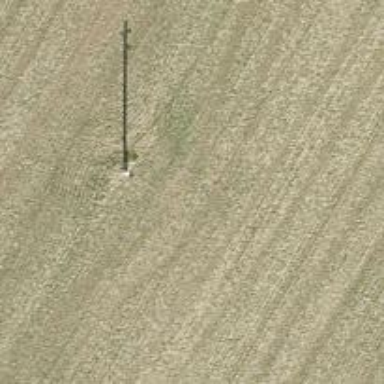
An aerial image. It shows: Power pole.